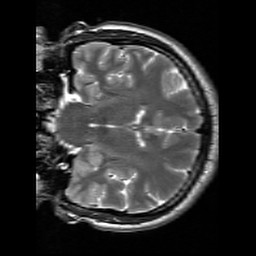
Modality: T2w
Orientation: coronal
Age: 28
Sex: male
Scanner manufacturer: siemens
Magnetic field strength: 3 T
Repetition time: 7 s
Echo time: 0.09 s